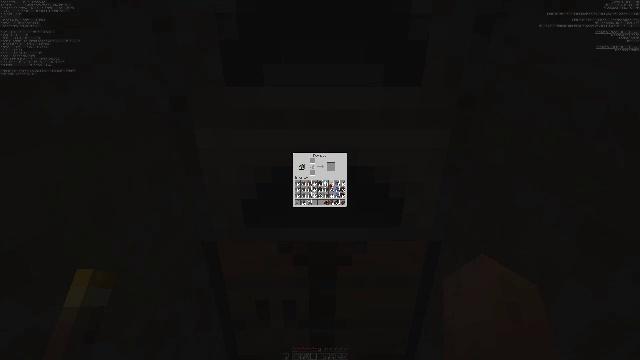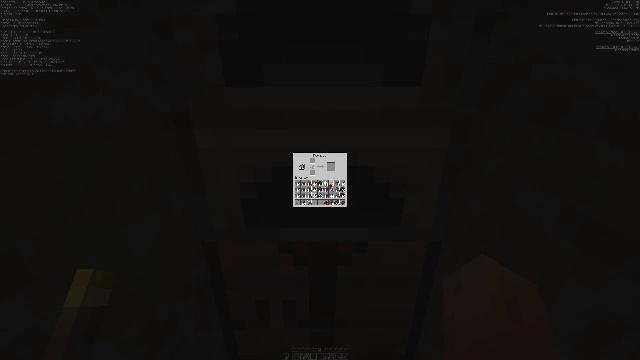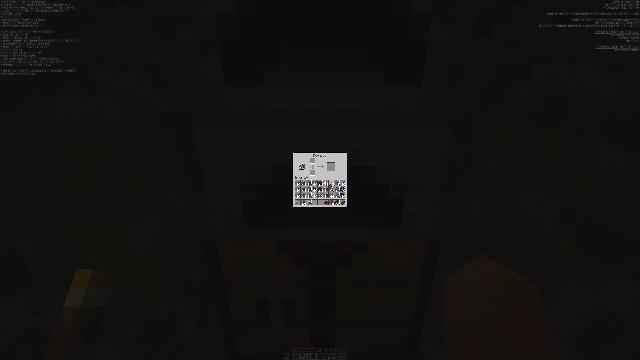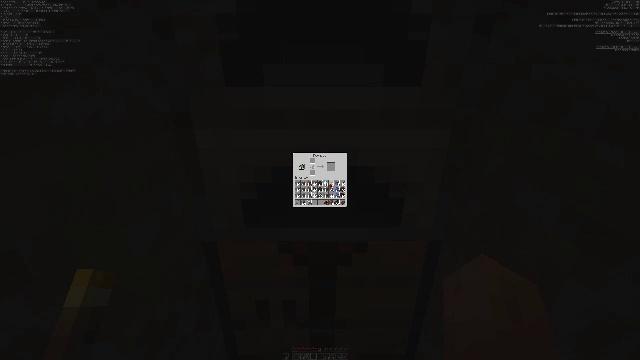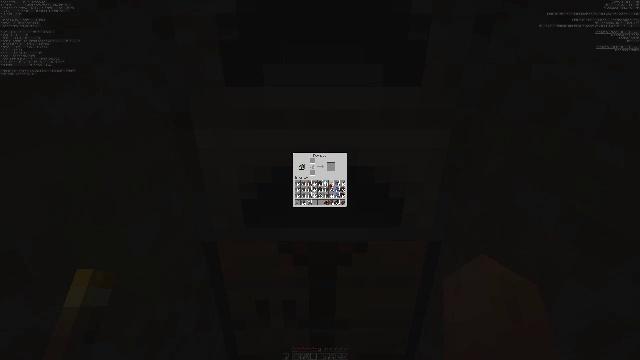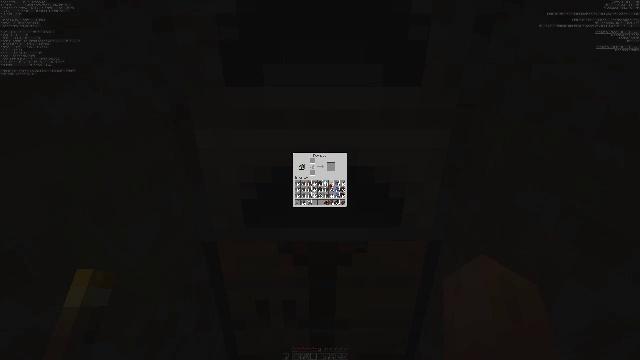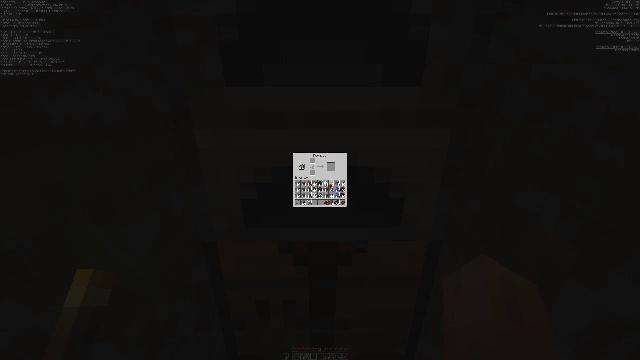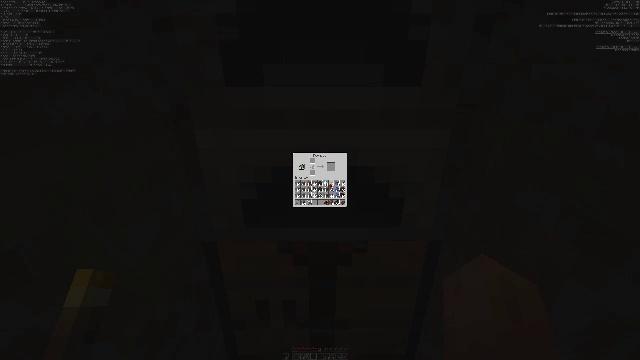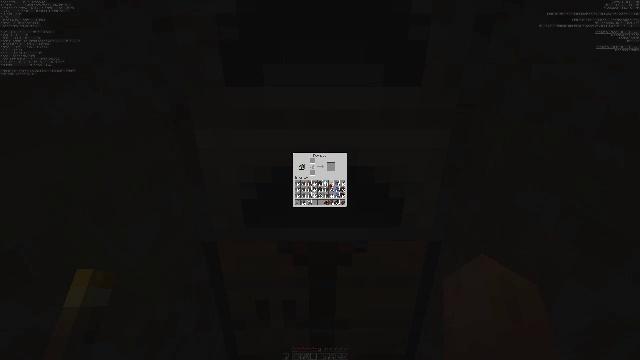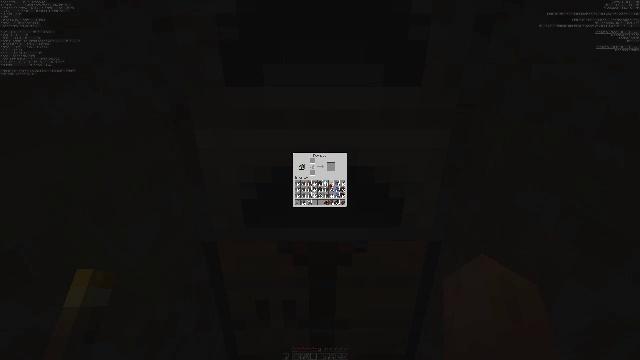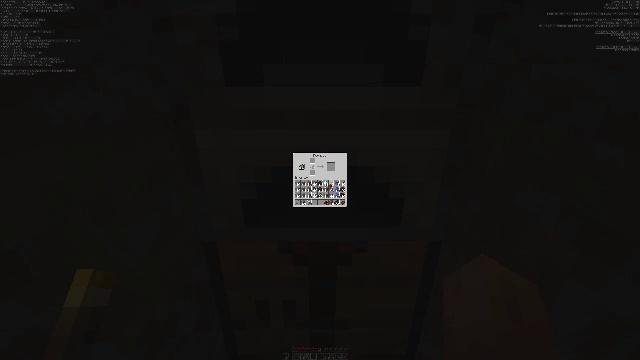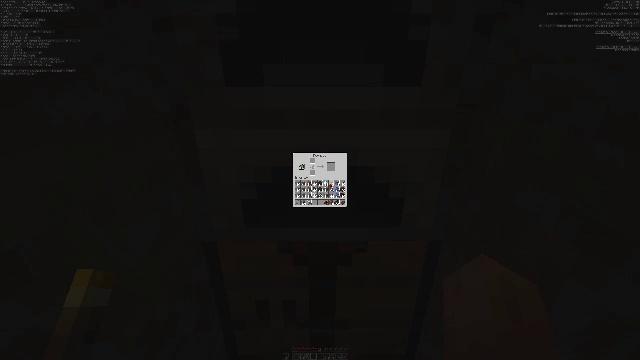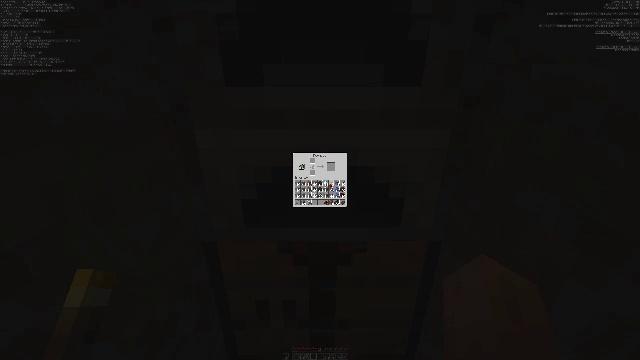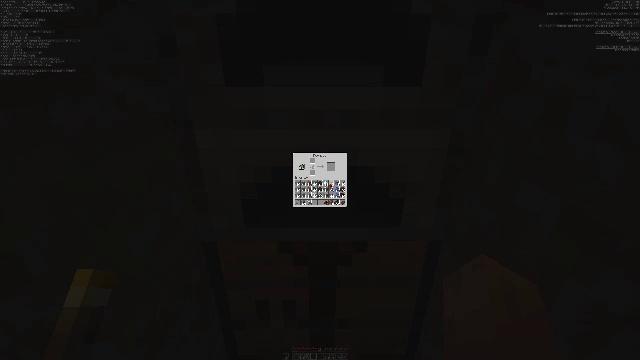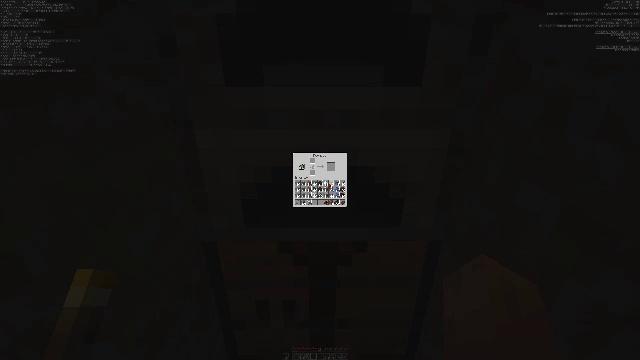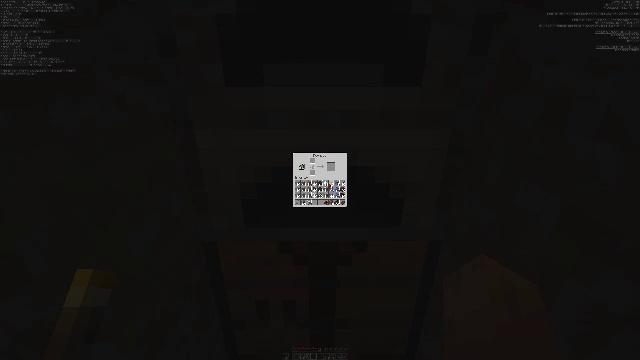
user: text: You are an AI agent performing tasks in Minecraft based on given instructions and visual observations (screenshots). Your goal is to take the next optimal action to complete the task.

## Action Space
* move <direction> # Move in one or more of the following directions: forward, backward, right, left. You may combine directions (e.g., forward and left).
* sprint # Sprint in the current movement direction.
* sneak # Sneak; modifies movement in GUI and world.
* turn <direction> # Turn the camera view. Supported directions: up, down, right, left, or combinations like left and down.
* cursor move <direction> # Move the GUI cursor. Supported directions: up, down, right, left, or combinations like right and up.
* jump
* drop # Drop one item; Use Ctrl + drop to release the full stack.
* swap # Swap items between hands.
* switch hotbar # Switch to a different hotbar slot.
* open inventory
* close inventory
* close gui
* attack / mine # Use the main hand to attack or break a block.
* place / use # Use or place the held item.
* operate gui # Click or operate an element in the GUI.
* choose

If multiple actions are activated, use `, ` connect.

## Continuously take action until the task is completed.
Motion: motion action
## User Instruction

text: Put iron ore in the furnace to get an iron ingot.
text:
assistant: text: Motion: no_op
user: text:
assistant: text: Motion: no_op
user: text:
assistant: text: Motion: no_op
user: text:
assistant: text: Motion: no_op
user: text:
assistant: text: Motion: no_op
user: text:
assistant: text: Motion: no_op
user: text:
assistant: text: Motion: no_op
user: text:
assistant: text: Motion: no_op
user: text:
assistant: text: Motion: no_op
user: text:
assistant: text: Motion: no_op
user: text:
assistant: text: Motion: no_op
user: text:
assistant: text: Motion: no_op
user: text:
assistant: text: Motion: no_op
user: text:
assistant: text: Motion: no_op
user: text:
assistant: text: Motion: no_op
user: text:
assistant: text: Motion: no_op
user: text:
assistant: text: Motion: no_op
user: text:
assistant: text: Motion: no_op
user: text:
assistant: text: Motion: no_op
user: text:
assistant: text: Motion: no_op
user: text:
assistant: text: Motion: no_op
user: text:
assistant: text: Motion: no_op
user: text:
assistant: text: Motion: no_op
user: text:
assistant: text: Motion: no_op
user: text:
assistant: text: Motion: turn down
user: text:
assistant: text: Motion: turn down
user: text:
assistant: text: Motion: no_op
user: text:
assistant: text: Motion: no_op
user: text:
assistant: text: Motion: no_op
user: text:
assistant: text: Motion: no_op